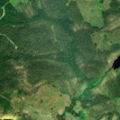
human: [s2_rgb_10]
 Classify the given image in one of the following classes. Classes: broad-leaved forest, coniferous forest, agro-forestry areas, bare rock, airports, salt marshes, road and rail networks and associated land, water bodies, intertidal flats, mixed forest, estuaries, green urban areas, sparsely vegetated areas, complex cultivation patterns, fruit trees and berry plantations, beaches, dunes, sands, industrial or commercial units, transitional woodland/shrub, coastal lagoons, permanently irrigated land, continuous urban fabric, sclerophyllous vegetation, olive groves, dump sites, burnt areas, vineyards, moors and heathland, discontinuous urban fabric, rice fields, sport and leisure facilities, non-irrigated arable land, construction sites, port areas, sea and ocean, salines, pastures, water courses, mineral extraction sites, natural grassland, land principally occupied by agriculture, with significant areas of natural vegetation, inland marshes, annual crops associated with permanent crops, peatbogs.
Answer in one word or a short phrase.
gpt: coniferous forest, mixed forest, transitional woodland/shrub